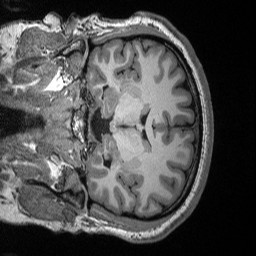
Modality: T1w
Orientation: coronal
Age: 24
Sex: male